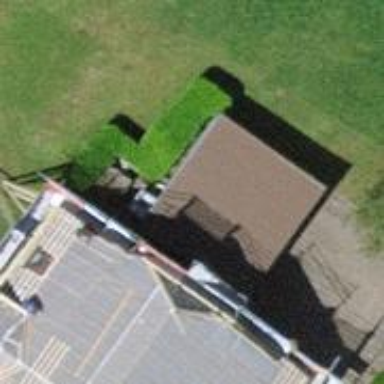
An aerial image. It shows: Garage building.